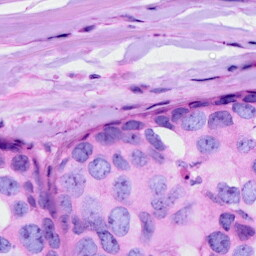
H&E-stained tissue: Breast